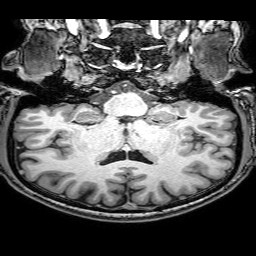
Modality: T1w
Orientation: sagittal
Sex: male
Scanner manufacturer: philips
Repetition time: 0.008177 s
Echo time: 0.00376 s